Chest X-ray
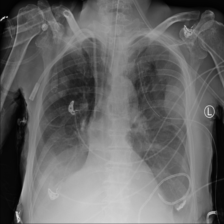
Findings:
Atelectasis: negative
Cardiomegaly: negative
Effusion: positive
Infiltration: negative
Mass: positive
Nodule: negative
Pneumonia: negative
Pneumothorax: negative
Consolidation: negative
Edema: negative
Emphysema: negative
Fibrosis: negative
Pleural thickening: negative
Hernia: negative